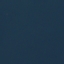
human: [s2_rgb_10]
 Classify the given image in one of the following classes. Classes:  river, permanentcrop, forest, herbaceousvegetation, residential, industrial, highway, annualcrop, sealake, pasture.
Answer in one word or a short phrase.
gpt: SeaLake